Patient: sex M, age 51
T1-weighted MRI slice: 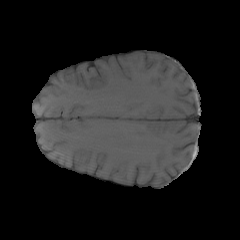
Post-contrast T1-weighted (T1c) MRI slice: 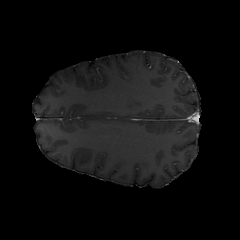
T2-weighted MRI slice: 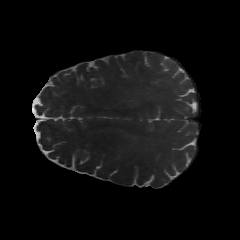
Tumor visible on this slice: no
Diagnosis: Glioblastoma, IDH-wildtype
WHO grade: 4